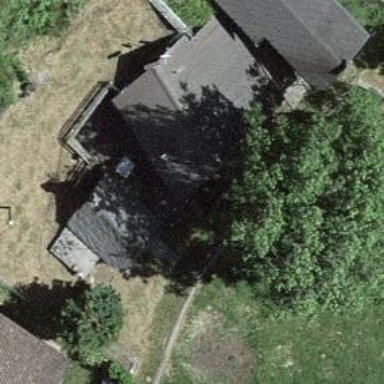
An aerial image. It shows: Simple house.